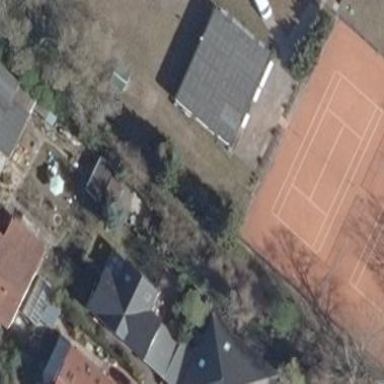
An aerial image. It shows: Tennis court in leisure pitch.